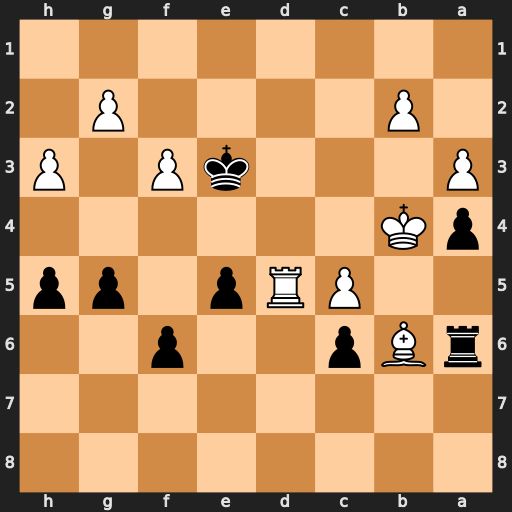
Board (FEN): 8/8/rBp2p2/2PRp1pp/pK6/P3kP1P/1P4P1/8
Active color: b
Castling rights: -
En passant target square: -
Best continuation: cxd5 Kb5 Ra8